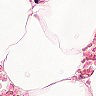
Metastatic tissue present: no